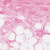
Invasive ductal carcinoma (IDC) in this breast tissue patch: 0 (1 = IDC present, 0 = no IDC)